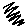
Label: zigzag